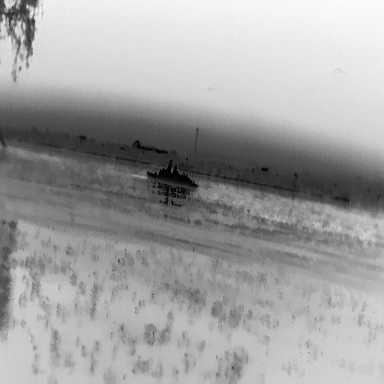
There is a warship in the infrared image.